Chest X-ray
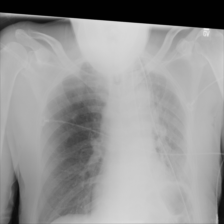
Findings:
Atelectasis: negative
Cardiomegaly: negative
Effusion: negative
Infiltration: negative
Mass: negative
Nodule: negative
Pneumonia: negative
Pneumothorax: negative
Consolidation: negative
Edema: negative
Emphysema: negative
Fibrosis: negative
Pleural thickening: negative
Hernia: negative